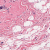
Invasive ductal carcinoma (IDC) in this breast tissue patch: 0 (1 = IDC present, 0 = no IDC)